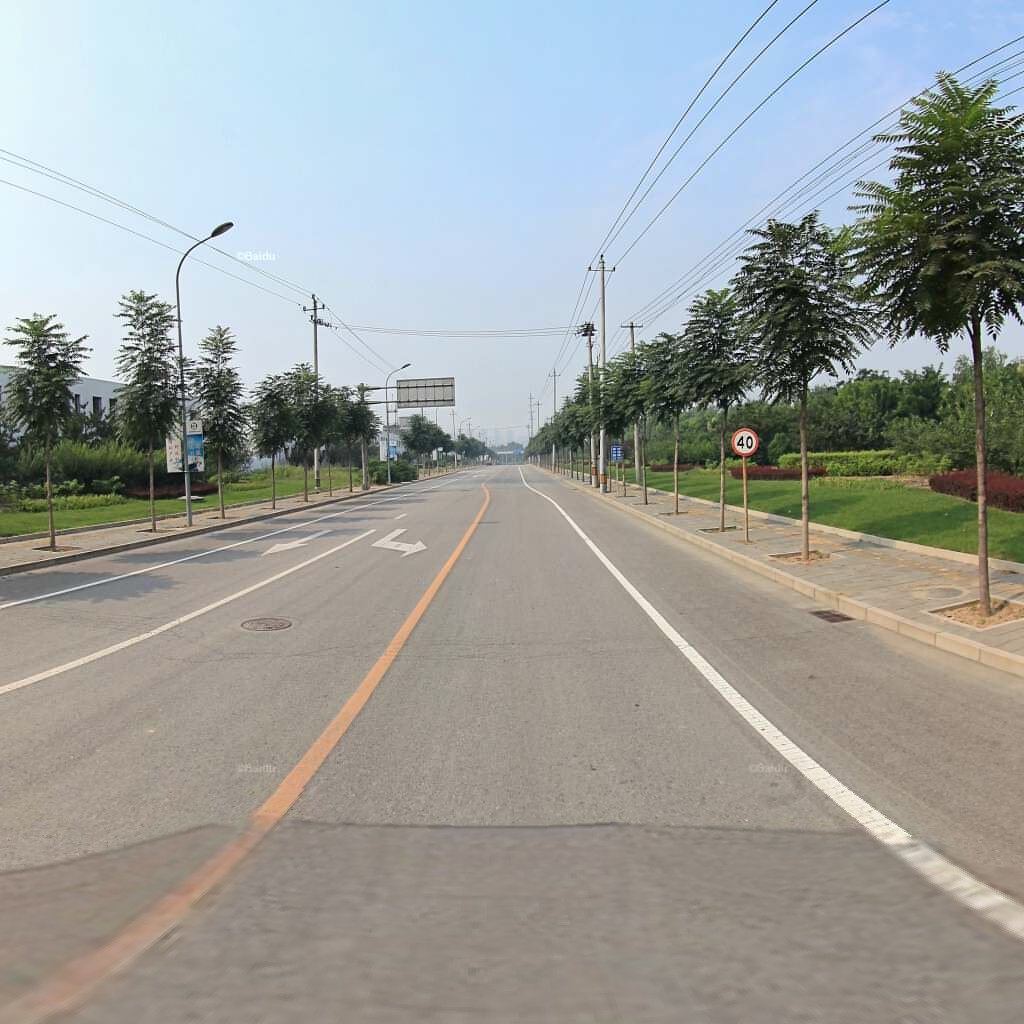
Region: Chaoyang
Road damage annotations: alligator crack, manhole cover